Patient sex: M
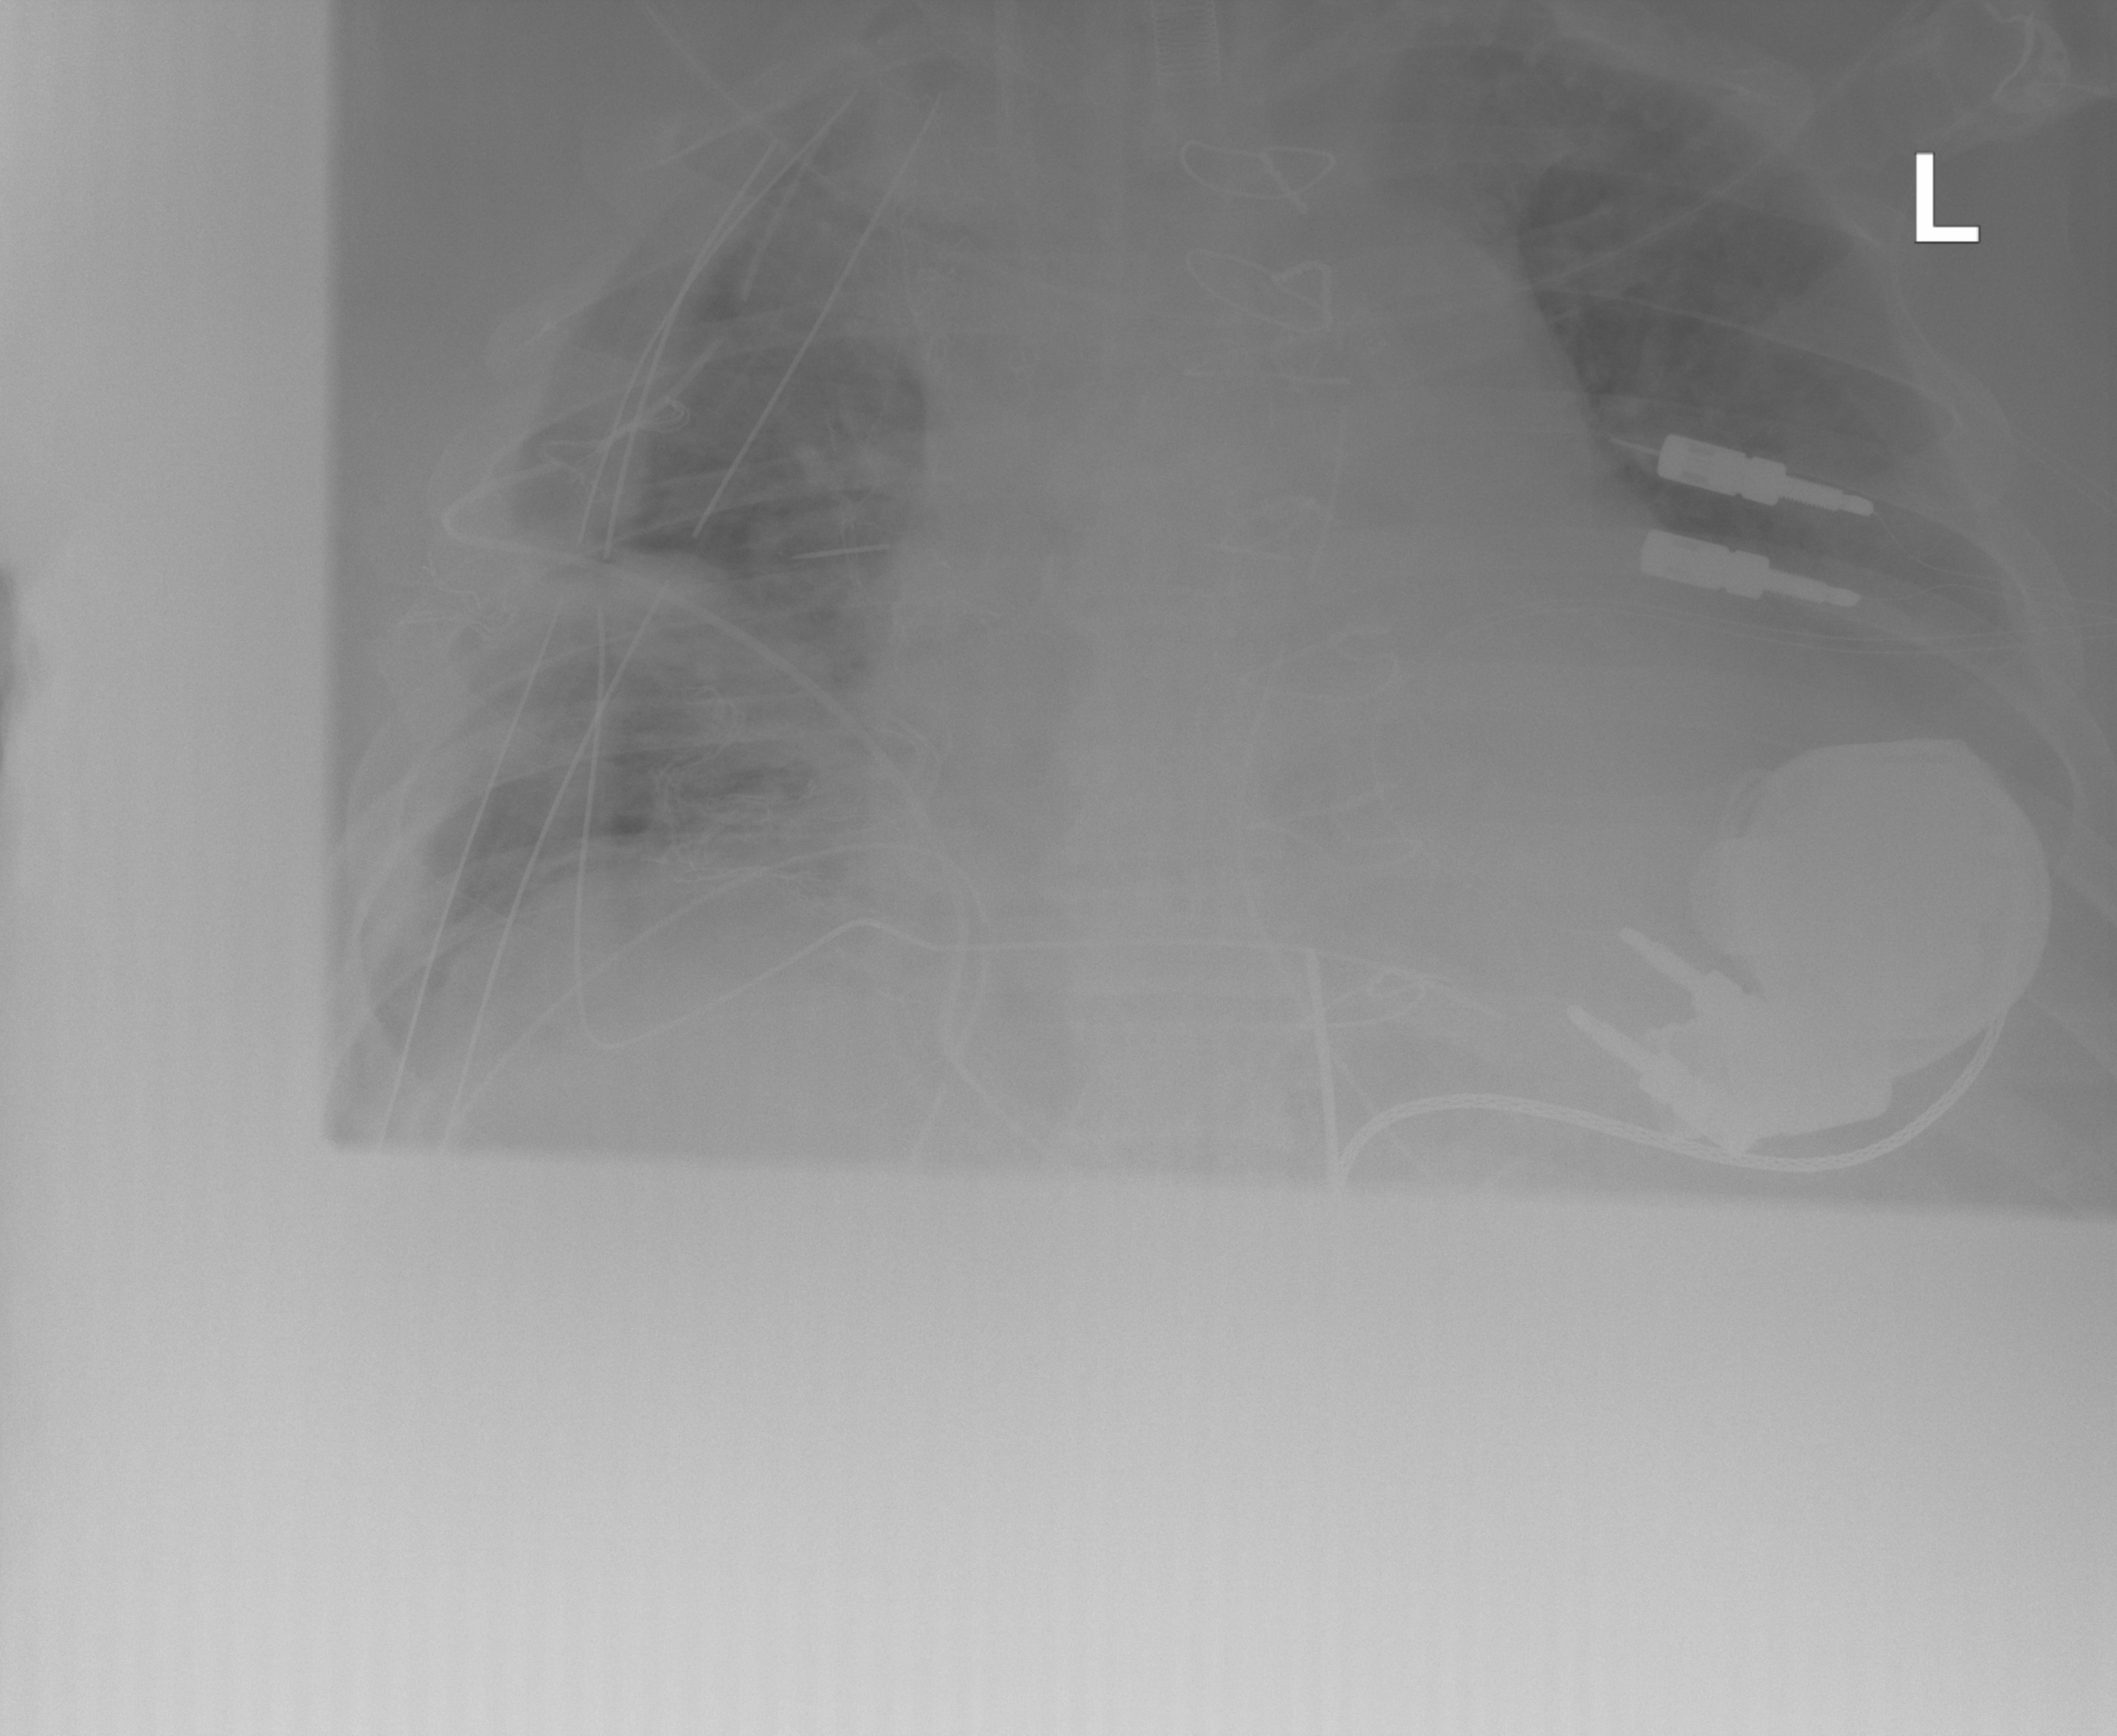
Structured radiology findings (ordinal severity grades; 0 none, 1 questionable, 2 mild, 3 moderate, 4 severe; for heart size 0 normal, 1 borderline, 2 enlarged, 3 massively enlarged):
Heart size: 2
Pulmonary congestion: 0
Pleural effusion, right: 3
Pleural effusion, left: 2
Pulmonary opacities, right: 2
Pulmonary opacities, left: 0
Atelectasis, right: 2
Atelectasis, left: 0